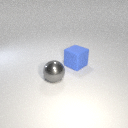
large gray metal sphere in front of large blue rubber cube